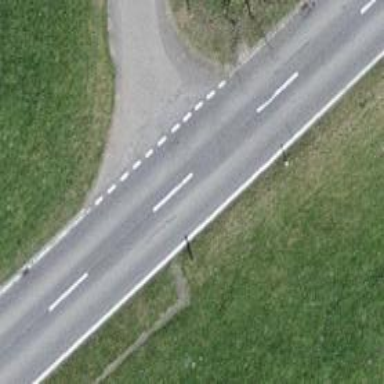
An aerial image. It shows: Secondary road.